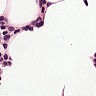
Metastatic tissue present: no